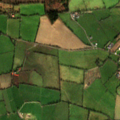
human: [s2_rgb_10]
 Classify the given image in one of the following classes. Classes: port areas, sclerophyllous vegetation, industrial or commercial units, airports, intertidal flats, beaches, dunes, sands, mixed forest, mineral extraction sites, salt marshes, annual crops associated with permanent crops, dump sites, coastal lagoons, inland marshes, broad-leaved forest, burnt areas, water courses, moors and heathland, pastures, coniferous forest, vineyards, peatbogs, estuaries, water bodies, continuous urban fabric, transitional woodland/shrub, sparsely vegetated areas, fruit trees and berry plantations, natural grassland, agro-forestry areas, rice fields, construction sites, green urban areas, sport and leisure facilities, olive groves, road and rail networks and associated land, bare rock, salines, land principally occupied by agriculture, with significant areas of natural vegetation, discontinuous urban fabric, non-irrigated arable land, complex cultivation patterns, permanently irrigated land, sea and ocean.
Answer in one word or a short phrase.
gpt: pastures, mixed forest